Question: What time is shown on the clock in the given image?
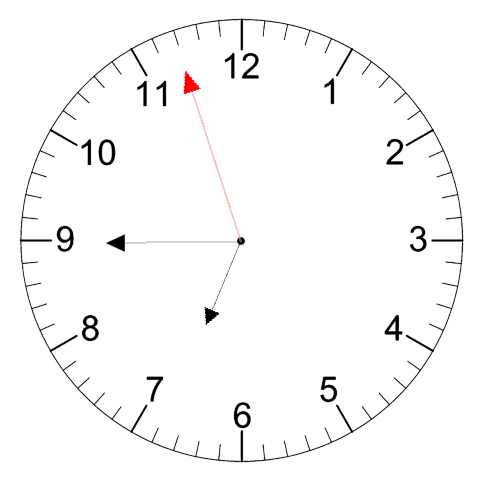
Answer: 06:44:57